Interaction volume radius: 10 \u00c5
Interaction volume height: 20 \u00c5
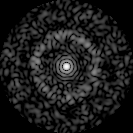
Disorder parameter: 0.8207